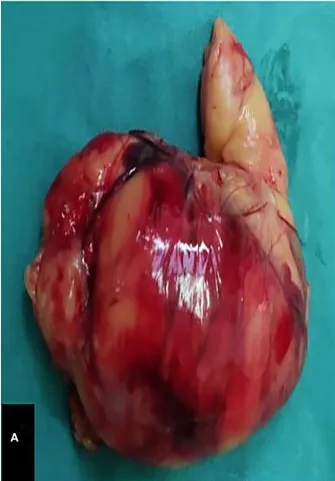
(A), A piece of yellow tissue can be seen with the naked eye, 295g in weight, about 80mm* 55mm * 30mm in size, with intact capsule, solid and soft.
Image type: medical_photograph (other_medical_photograph)